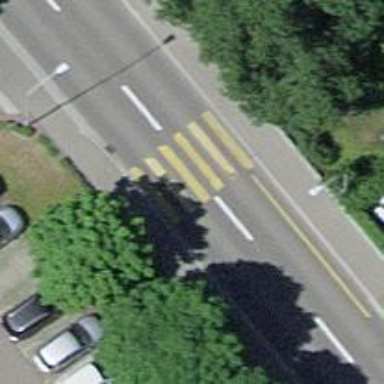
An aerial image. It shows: Marked road crossing with visible crossing markings.